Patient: sex F, age 77
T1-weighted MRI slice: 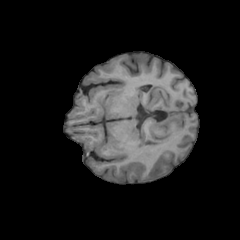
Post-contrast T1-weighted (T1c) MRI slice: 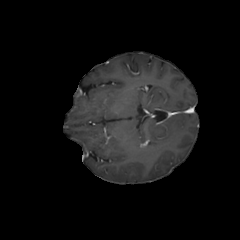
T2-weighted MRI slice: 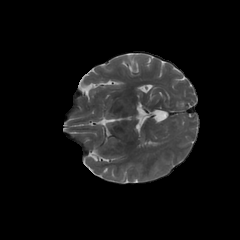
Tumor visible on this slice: no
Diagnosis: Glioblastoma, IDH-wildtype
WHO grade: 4